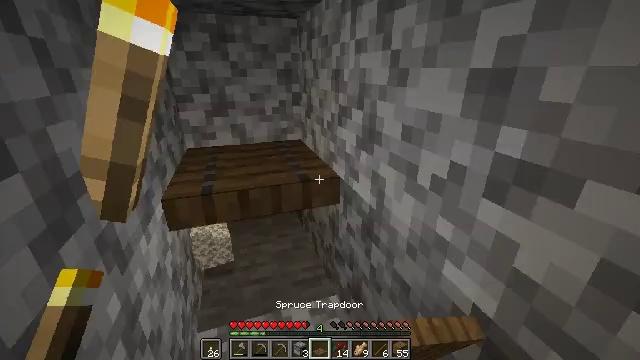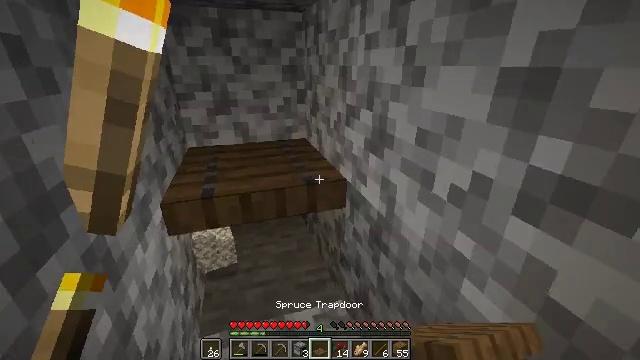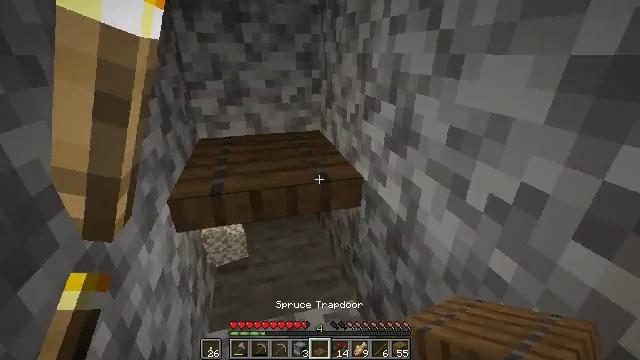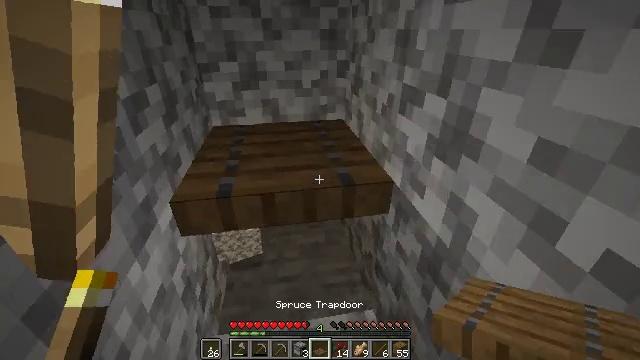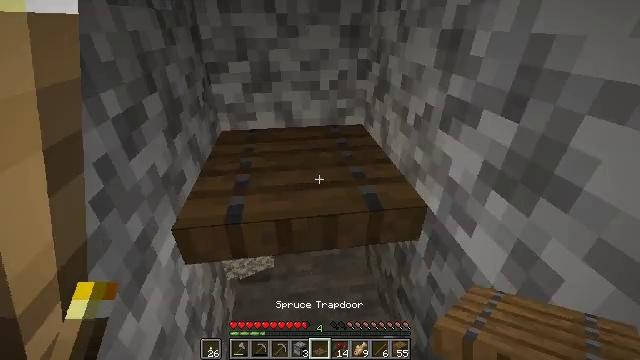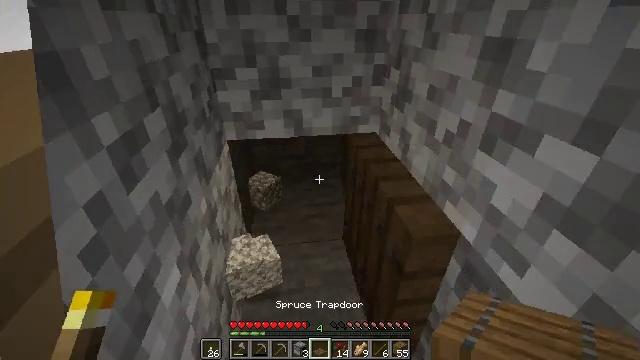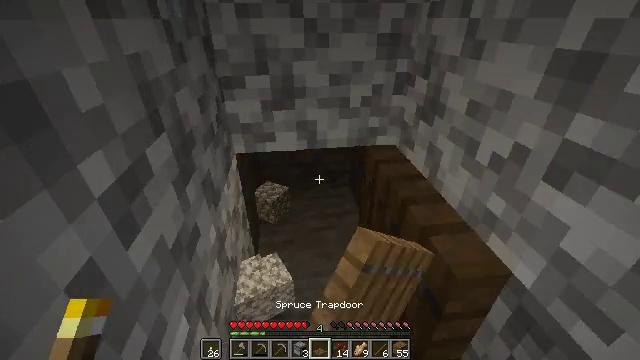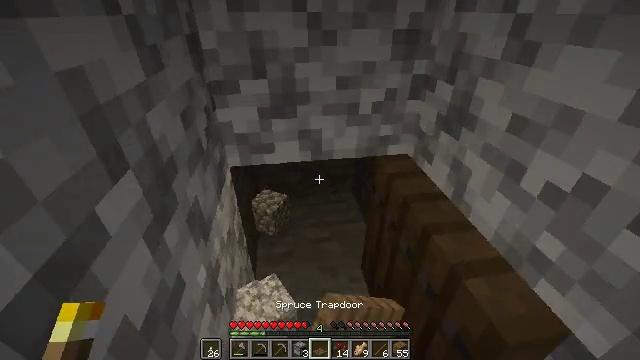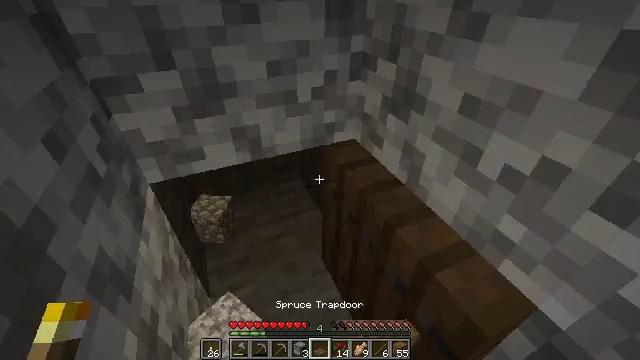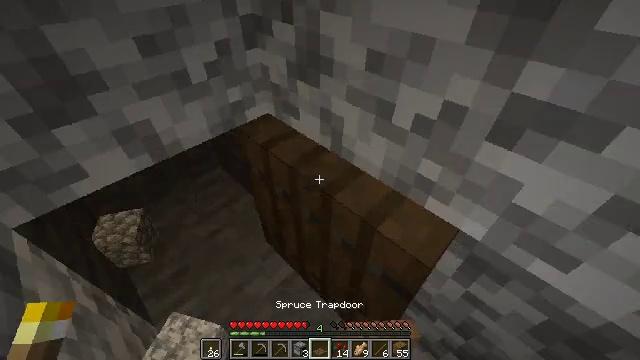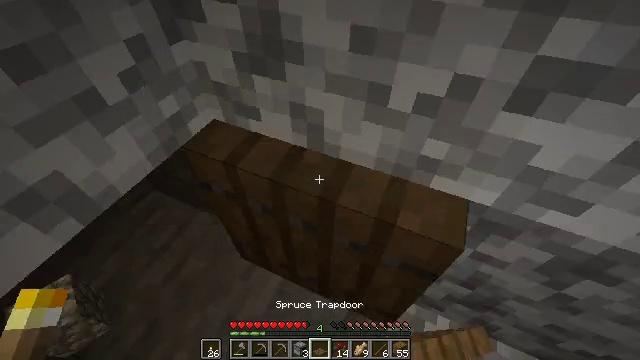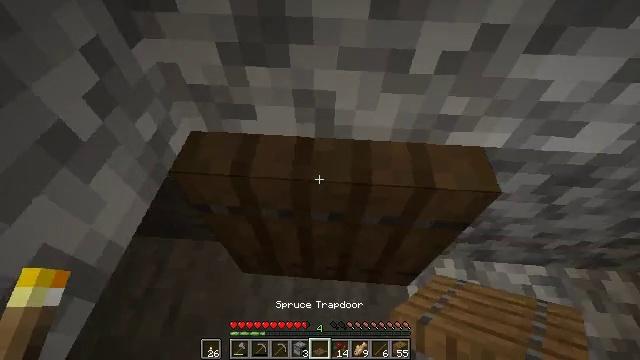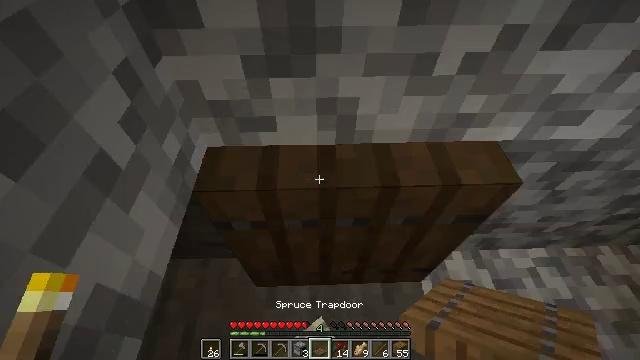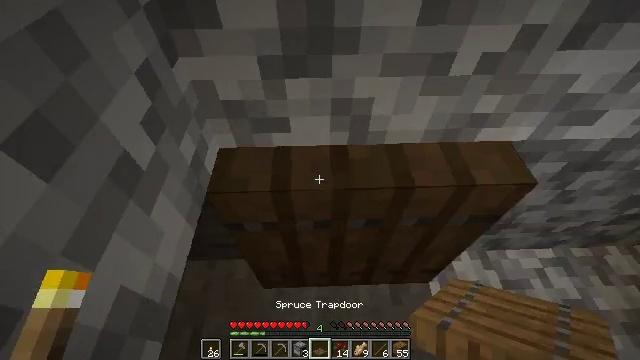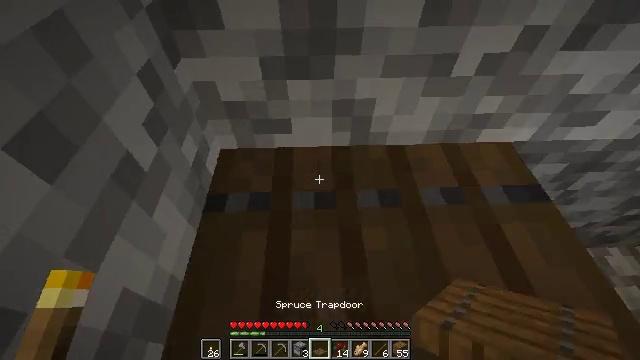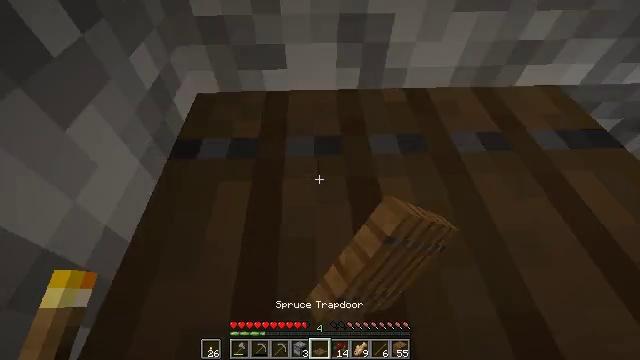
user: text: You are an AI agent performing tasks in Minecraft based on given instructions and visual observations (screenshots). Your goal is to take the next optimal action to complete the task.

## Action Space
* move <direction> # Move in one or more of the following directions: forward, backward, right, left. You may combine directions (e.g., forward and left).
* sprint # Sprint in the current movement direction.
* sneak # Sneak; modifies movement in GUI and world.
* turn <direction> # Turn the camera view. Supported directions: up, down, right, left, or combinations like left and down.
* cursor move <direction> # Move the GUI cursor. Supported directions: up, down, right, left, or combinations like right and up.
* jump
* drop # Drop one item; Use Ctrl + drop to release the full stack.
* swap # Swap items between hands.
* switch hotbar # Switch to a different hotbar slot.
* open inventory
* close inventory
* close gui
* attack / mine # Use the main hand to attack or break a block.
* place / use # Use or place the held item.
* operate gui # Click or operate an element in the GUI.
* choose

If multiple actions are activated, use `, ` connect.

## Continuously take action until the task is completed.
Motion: motion action
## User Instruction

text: Retrieve the spruce trapdoor by mining.
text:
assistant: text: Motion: move forward, turn left
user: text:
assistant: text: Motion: move forward, turn left and down
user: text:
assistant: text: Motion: move forward, turn left and down
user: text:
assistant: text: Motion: move forward and move left, turn left and down
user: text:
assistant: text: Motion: move forward and move left, use / place
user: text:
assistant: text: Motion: move forward and move left, use / place
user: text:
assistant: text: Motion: move forward and move left, turn down, use / place
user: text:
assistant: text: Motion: move forward and move left, turn right and down
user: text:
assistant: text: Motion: move forward and move left, turn right and down
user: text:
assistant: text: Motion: move forward and move left, turn right and down
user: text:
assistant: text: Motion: move left, turn right and down
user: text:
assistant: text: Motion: move left, turn right
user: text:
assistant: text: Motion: no_op
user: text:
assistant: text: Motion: use / place
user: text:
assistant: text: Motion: use / place
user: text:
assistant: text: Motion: use / place
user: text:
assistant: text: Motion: use / place
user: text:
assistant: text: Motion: turn right and up, use / place
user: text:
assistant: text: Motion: move left, turn right and up
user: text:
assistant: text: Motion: move left, turn right and up
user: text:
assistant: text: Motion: move left, turn left and up
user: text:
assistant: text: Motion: move left
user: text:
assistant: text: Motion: no_op
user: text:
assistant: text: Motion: no_op
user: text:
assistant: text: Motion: turn right and up, switch to hotbar 1
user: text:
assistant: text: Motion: turn right and up, switch to hotbar 1
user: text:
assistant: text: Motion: turn right and up, attack / mine, switch to hotbar 1
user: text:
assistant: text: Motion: turn up, attack / mine
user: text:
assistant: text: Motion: turn right and up, attack / mine
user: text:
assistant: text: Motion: attack / mine